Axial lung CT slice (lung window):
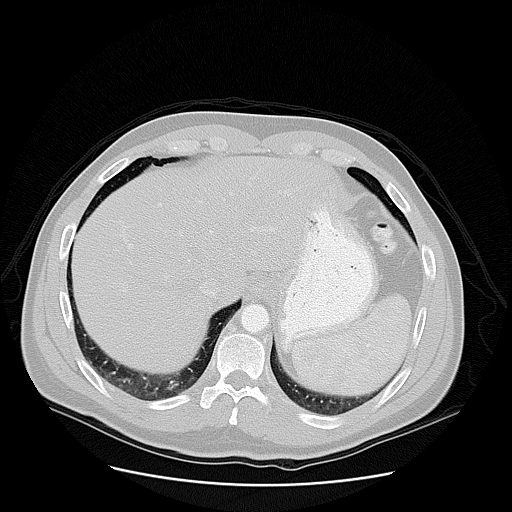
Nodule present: no